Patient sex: M
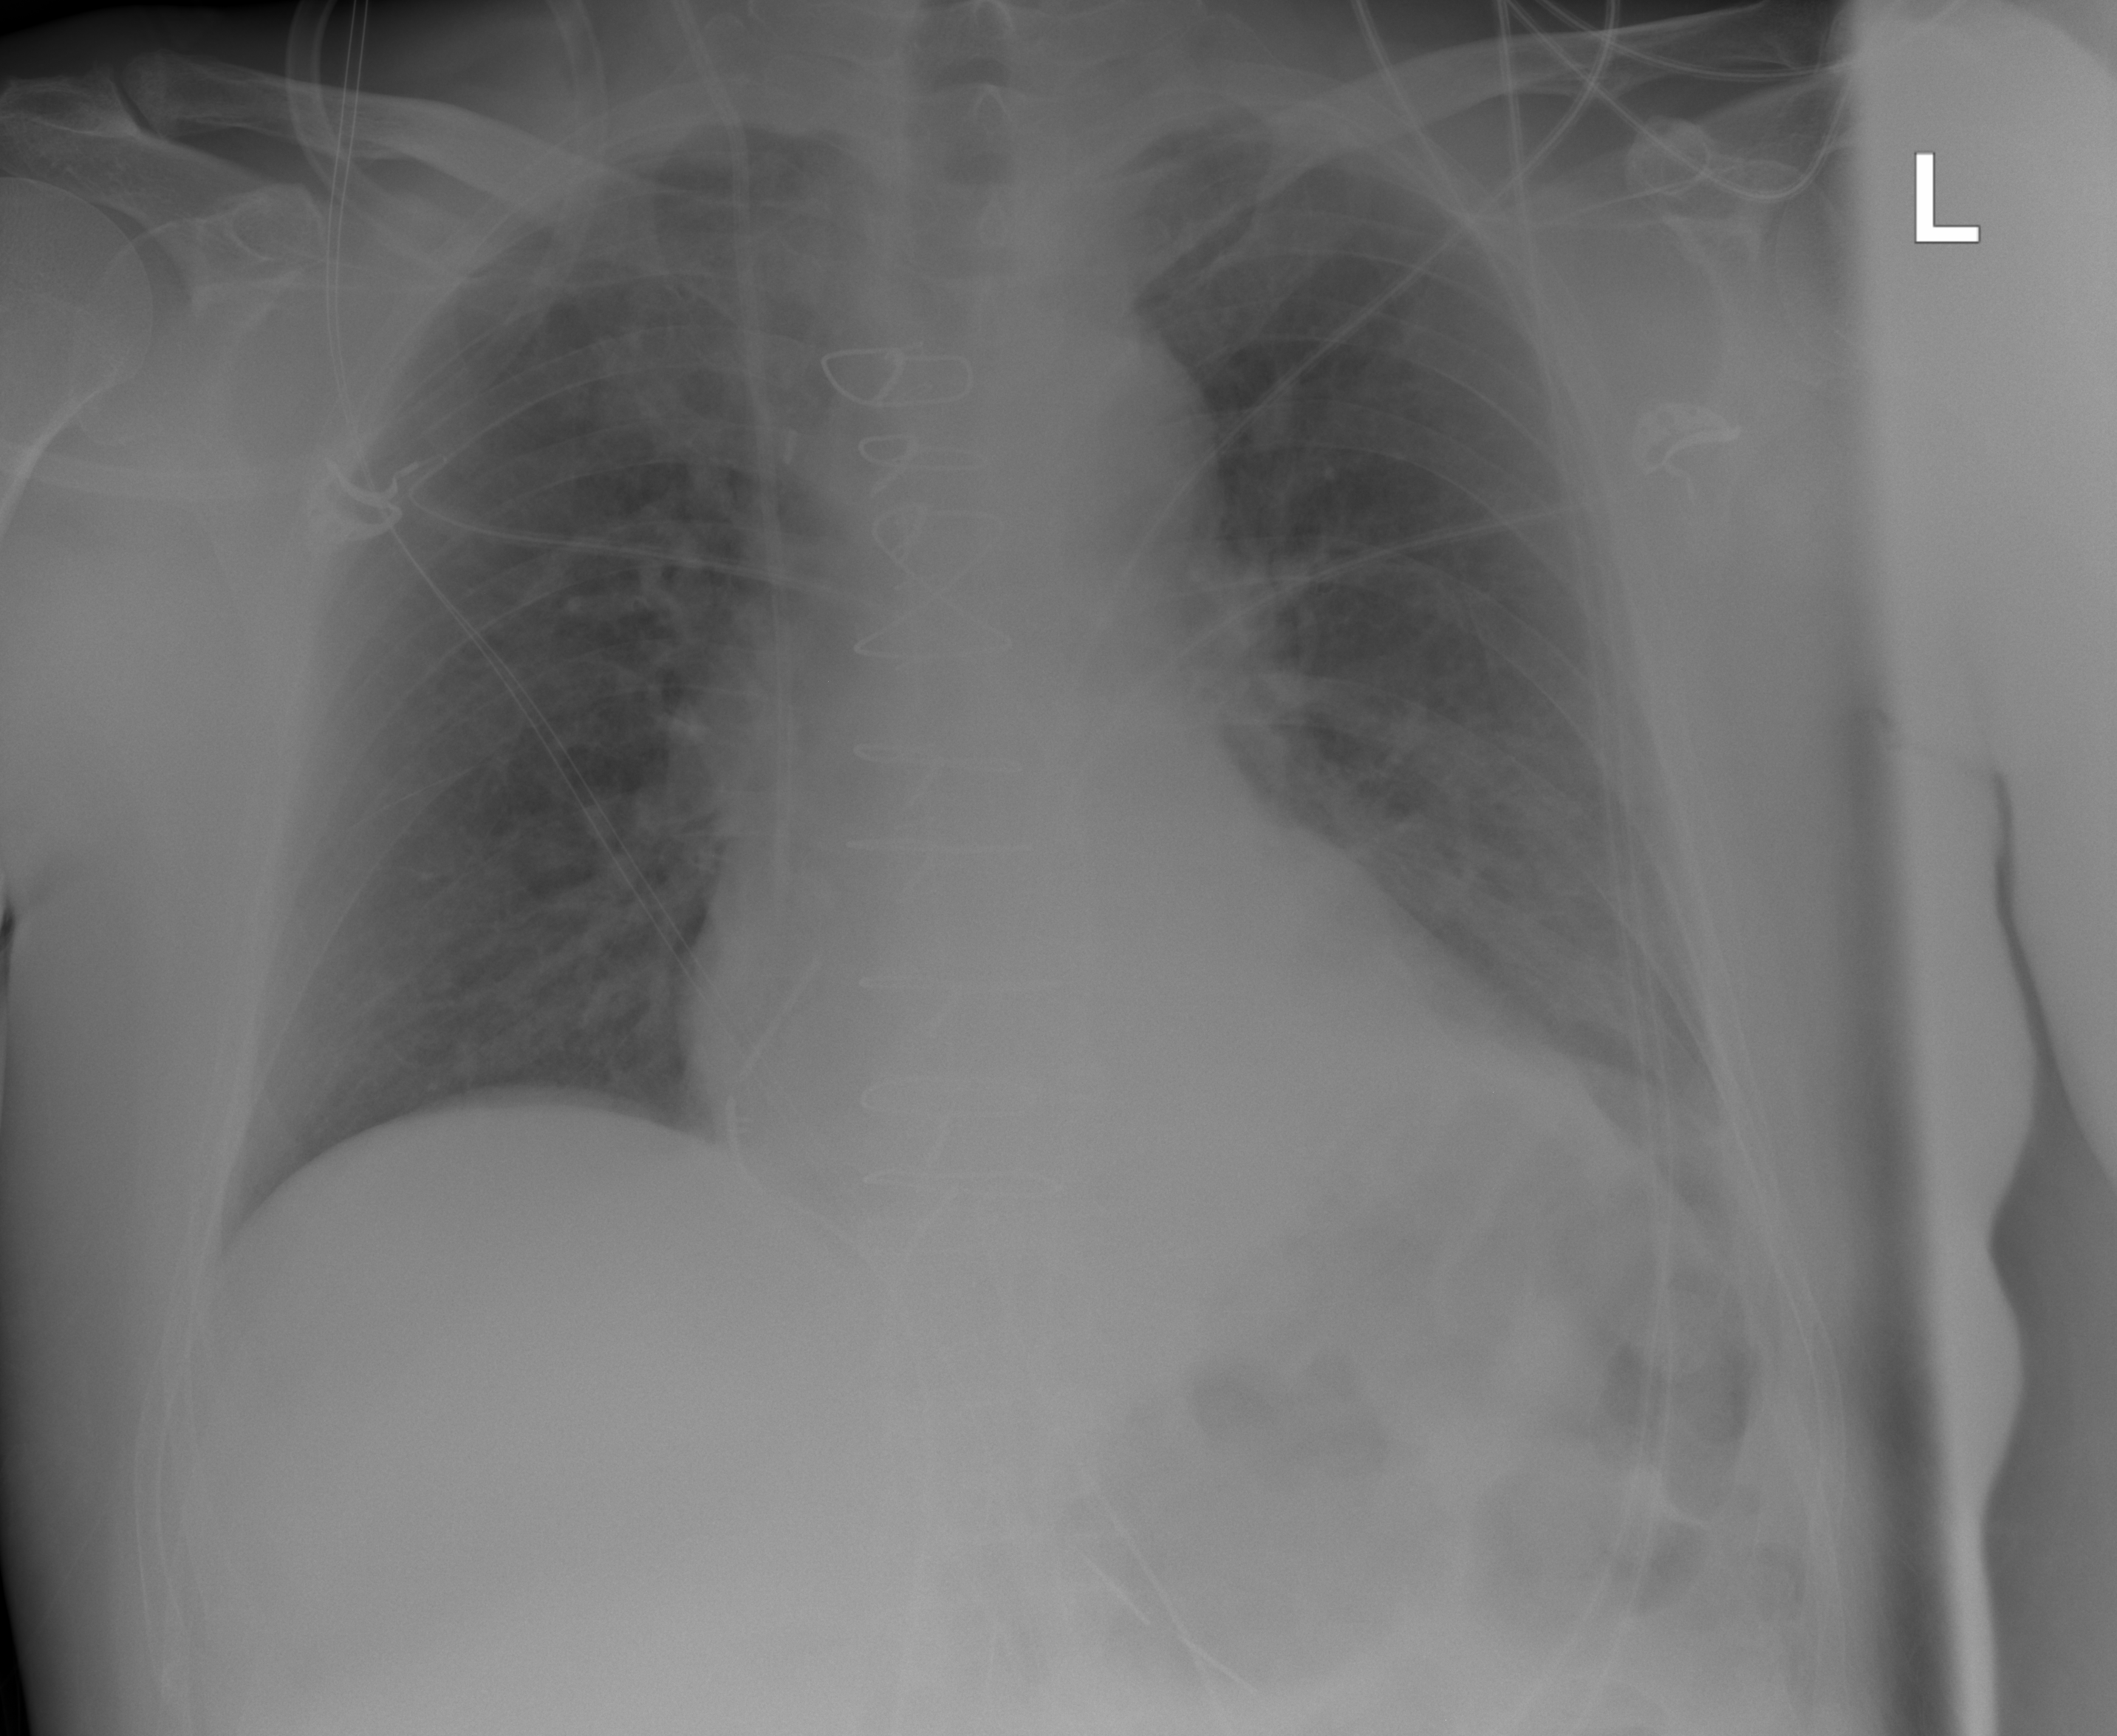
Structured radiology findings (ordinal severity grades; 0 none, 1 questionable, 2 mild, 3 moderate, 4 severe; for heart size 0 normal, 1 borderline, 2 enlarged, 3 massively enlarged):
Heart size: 1
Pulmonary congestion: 2
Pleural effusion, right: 0
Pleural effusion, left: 2
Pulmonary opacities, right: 0
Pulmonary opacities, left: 2
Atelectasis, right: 0
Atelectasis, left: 2